Interaction volume radius: 10 \u00c5
Interaction volume height: 30 \u00c5
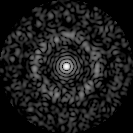
Disorder parameter: 0.8688